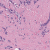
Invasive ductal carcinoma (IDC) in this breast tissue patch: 1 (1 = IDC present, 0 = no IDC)